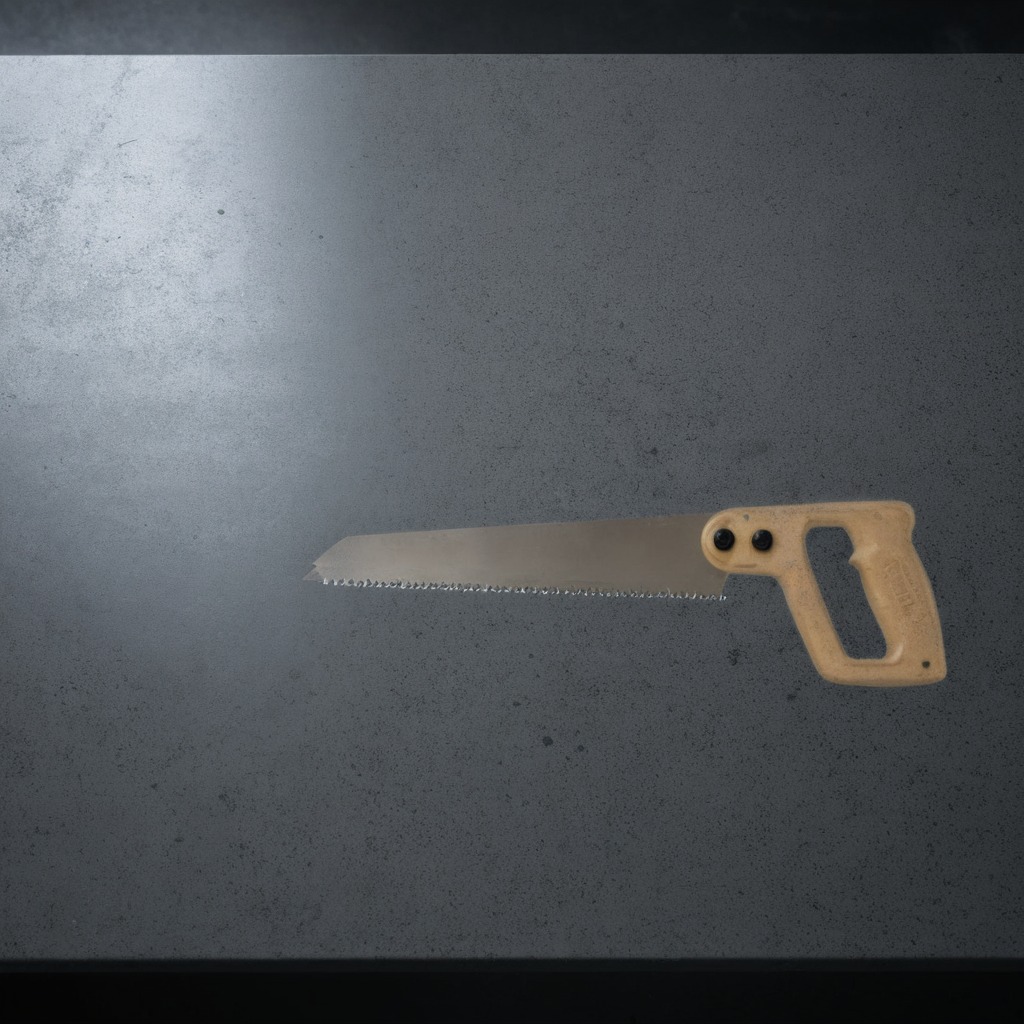
A metal saw is lying on a clean granite table inside a workshop at night dim ambient light soft shadows worn but